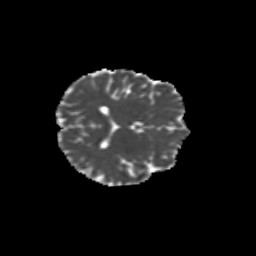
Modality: MD
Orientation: axial
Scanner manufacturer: siemens
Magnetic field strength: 3 T
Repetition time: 9.2 s
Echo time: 0.084 s